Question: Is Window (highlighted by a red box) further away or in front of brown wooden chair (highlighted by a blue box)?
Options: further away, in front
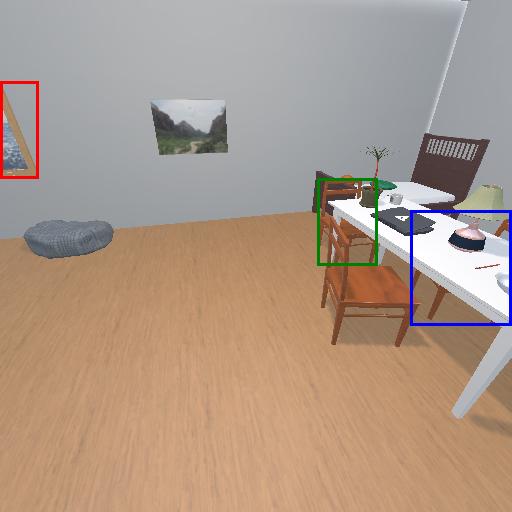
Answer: further away